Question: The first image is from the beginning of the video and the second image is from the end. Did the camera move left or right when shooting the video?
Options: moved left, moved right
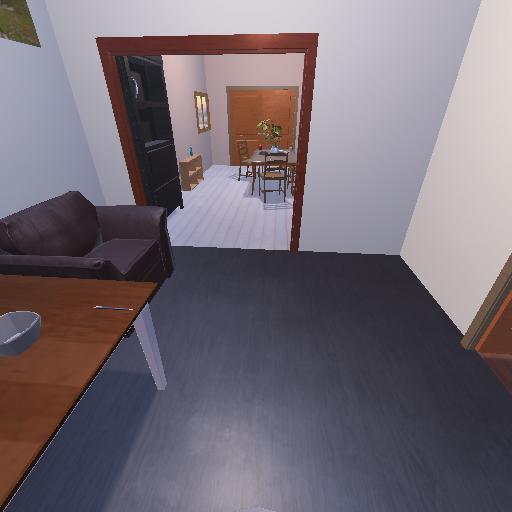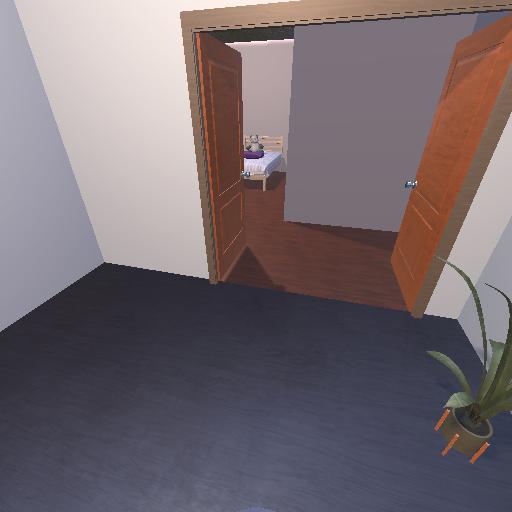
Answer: moved left